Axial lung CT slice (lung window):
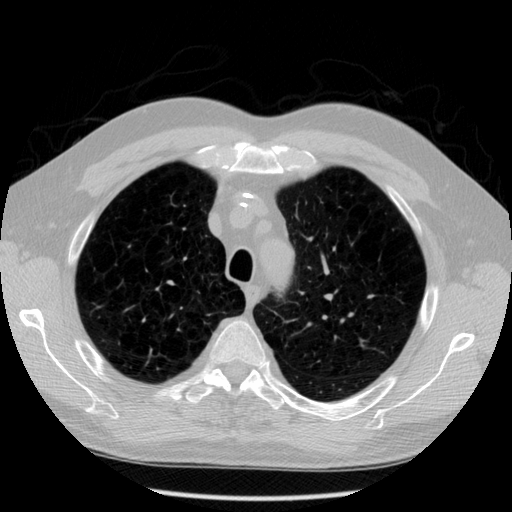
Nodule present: no